Question: I'm using Angular 5 with ag-grid 17.x and am just trying to do a simple, "hello world"-type example, but having trouble getting the grid to display appropriately. I have the following HTML in my template:
'''
<div style="width: 800px; height: 500px" class="ag-theme-balham">
<ag-grid-angular
[rowData]="rowData"
[columnDefs]="columnDefs">
</ag-grid-angular>
</div>
'''
...and I don't get any errors, but instead of a grid, it's just rendered as one jumbled column of text.
Anyway, I noticed in dev tools that the styles that the grid was pointing to weren't there, so I imported them in the .angular-cli.json:
'''
"styles": [
"scss/styles.scss",
"../node_modules/ag-grid/dist/styles/ag-grid.css",
"../node_modules/ag-grid/dist/styles/ag-theme-balhom.css"
],
'''
...and this worked, but the solution doesn't seem right to me. I tried to import them in one of my .scss files:
'''
@import '~ag-grid/src/styles/ag-grid.scss';
@import '~ag-grid/src/styles/ag-theme-fresh.scss';
'''
...but got a bunch of reference errors (couldn't find icons, etc.).
My question is how should ag-grid styles and themes be imported into an Angular application? I've dug around in the documentation, but can't seem to find the solution that I stumbled upon, so assume it's wrong...but can't find anything that works either. Thanks for any help!
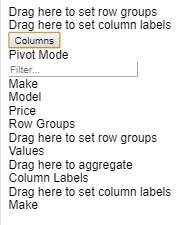
Answer: The link @koolhuman has provided is correct, I would like to add two points on top of that.
1. You should keep your styles.scss file reference at the last in styles array in .angular-cli.json file. The ag-grid styles you want to override will be overridden if you keep styles.scss before ag-grid styles.
2. Add class="ag-theme-balhom" or class="ag-theme-fresh" on you <ag-grid-angular> element. In short, whichever theme you want to apply.